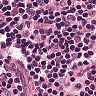
Metastatic tissue present: no